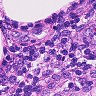
Metastatic tissue present: no